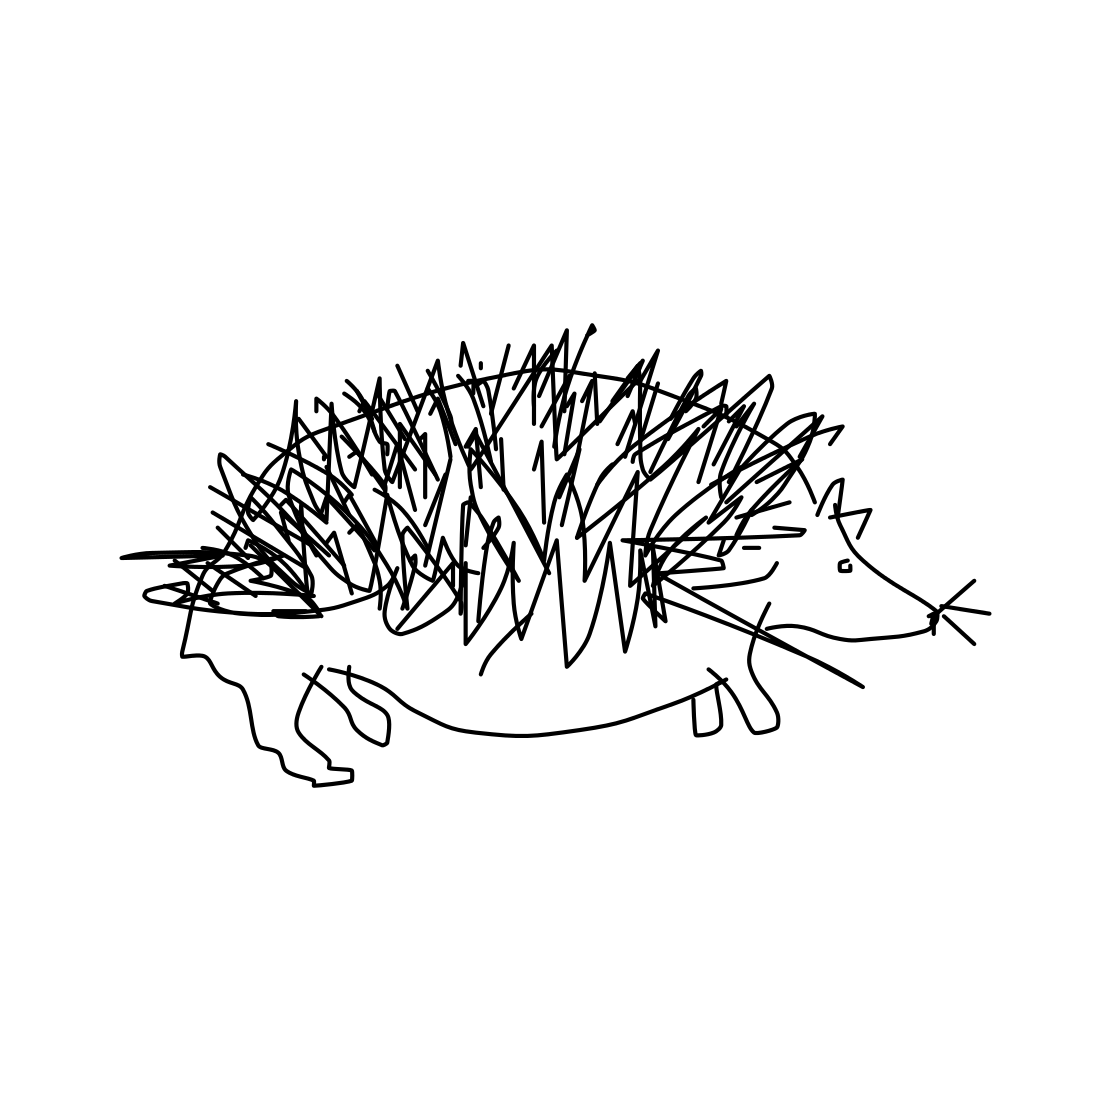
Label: hedgehog